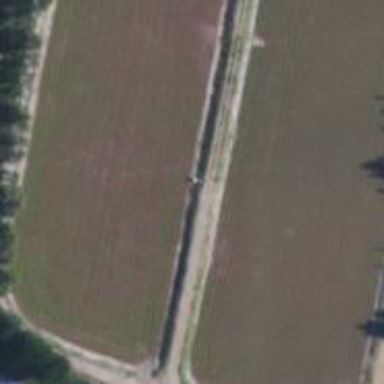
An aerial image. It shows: Farmland where cranberries are grown.